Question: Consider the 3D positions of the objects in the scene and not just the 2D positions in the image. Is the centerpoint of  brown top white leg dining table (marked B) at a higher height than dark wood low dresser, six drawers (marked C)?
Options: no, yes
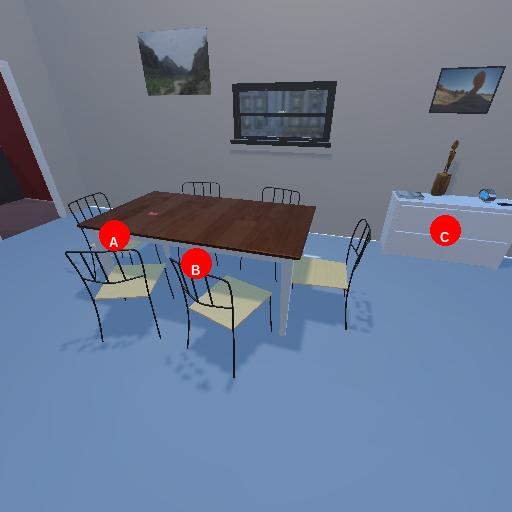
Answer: no